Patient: sex M, age 76
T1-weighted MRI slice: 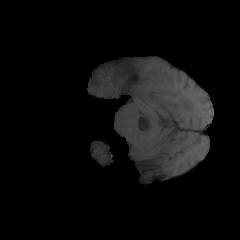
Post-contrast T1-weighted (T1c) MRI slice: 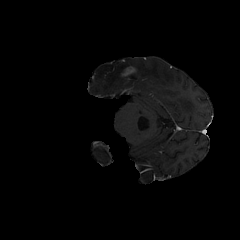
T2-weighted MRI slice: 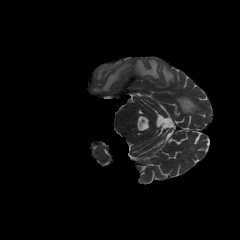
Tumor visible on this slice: yes
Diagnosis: Glioblastoma, IDH-wildtype
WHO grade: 4